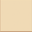
Piece: xx